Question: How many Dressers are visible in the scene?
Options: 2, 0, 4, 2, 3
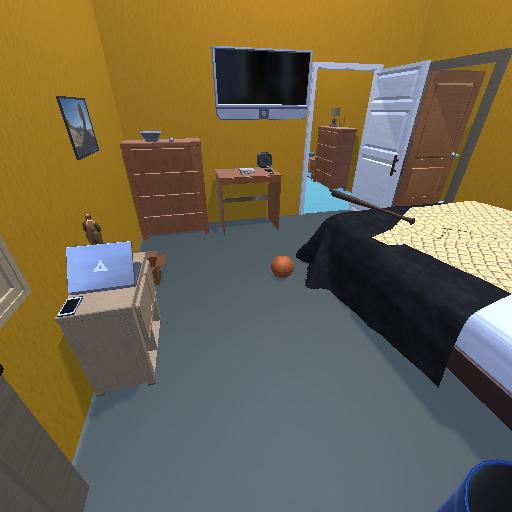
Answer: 2